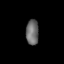
Tissue: lung
Cell type: Epithelial cells
Senescence score: 0.2401
Nuclear area (px): 316
Mean DAPI intensity: 106.551